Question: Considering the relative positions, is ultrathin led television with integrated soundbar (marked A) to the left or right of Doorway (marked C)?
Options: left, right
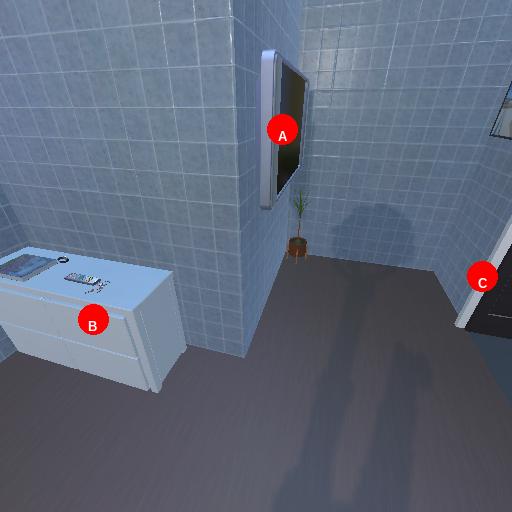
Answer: left